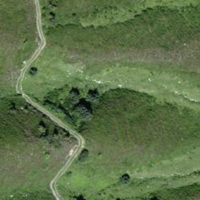
EUNIS habitat code: 23
Species observed at this site:
Alnus alnobetula
Viola calcarata